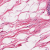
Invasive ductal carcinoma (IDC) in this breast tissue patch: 0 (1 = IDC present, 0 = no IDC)